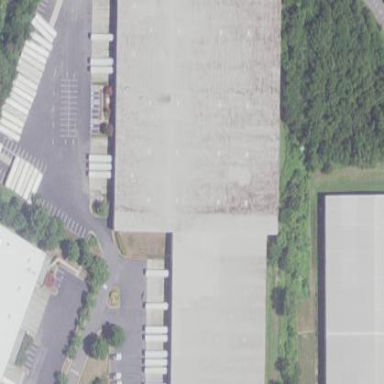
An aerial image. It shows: Commercial building.